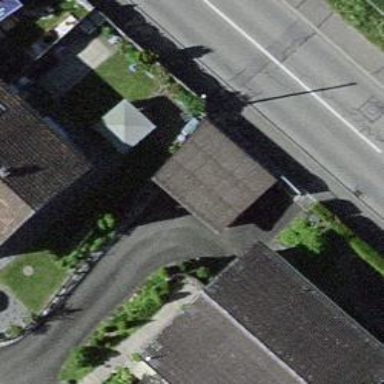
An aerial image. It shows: Garage.